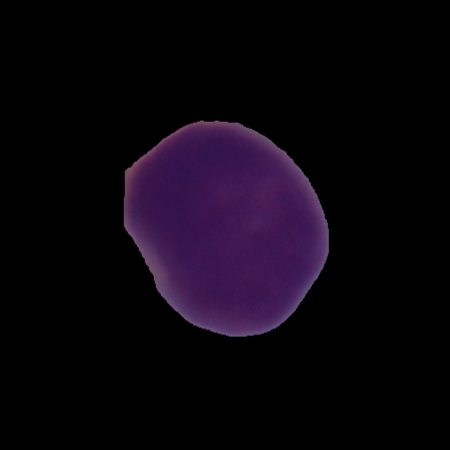
Label: cancer